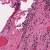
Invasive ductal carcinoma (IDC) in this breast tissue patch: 0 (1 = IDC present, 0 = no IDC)